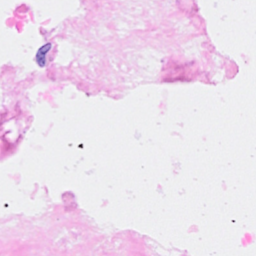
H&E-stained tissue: Breast